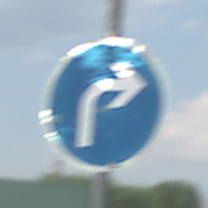
Verkehrszeichen: VorgeschriebeneFahrtrichtungRechts
Umgebung: Outdoor, Nature
Tageszeit: MorningAfternoon
Wetter: PartlyCloudy
Licht: Natural
Jahreszeit: NotSpecified
Kontrast: HighContrast